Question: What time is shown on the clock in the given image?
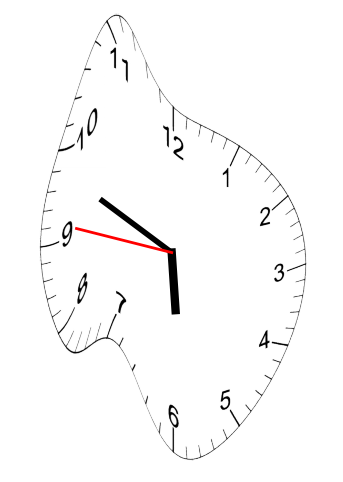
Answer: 05:48:46